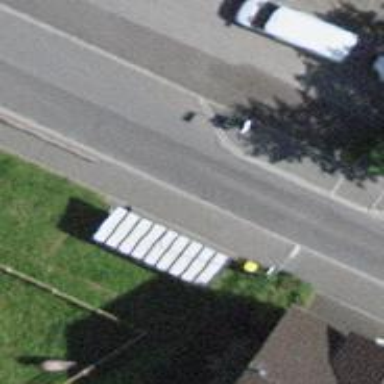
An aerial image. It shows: Public transport stop position.